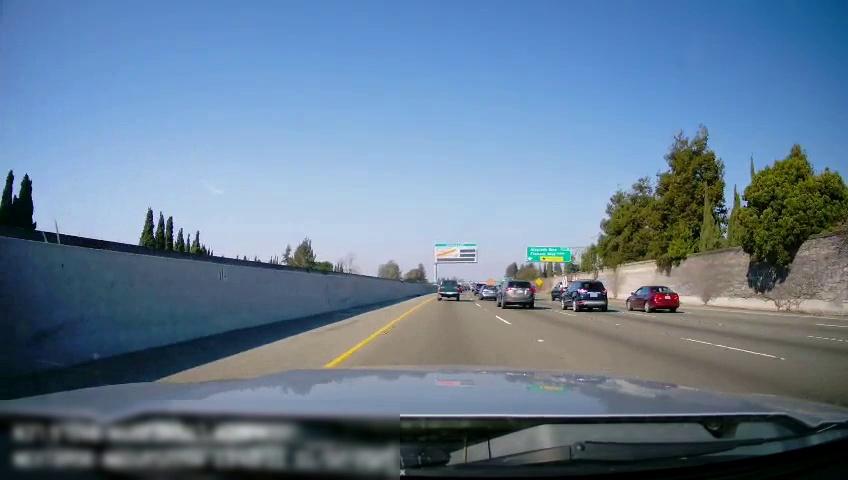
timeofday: Day
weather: Sunny
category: Drivable Space
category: Vehicles | Truck
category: Vehicles | Car
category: Vehicles | Truck
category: Vehicles | SUV
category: Vehicles | SUV
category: Vehicles | Car
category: Vehicles | SUV
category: Lanes | Alternate Lane
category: Lanes | Alternate Lane
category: Lanes | Alternate Lane
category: Lanes | Alternate Lane
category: Lanes | Current Lane
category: Lanes | Current Lane
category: Traffic | Signs
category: Traffic | Signs